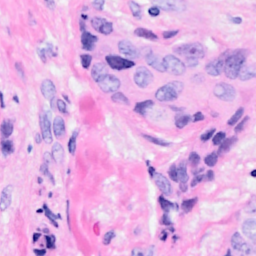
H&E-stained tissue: Breast